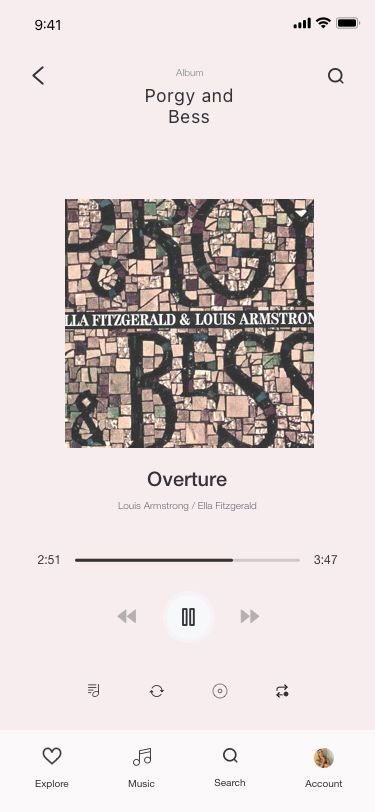
Text in this UI design:
Explore
Music
Account
Search
2:51
3:47
Overture
Louis Armstrong / Ella Fitzgerald
Porgy and Bess
Album